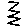
Label: zigzag